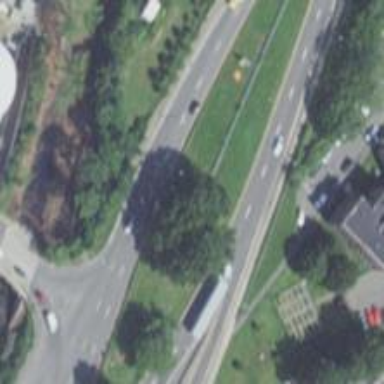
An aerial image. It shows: Trunk highway.